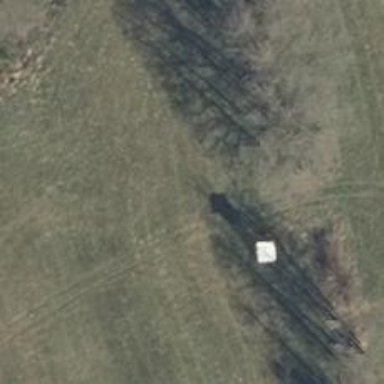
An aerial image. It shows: Shelter that serves as hunting stand.